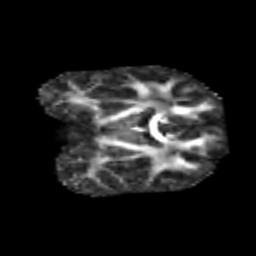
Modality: FA
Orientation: coronal
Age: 6
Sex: female
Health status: healthy